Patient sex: M
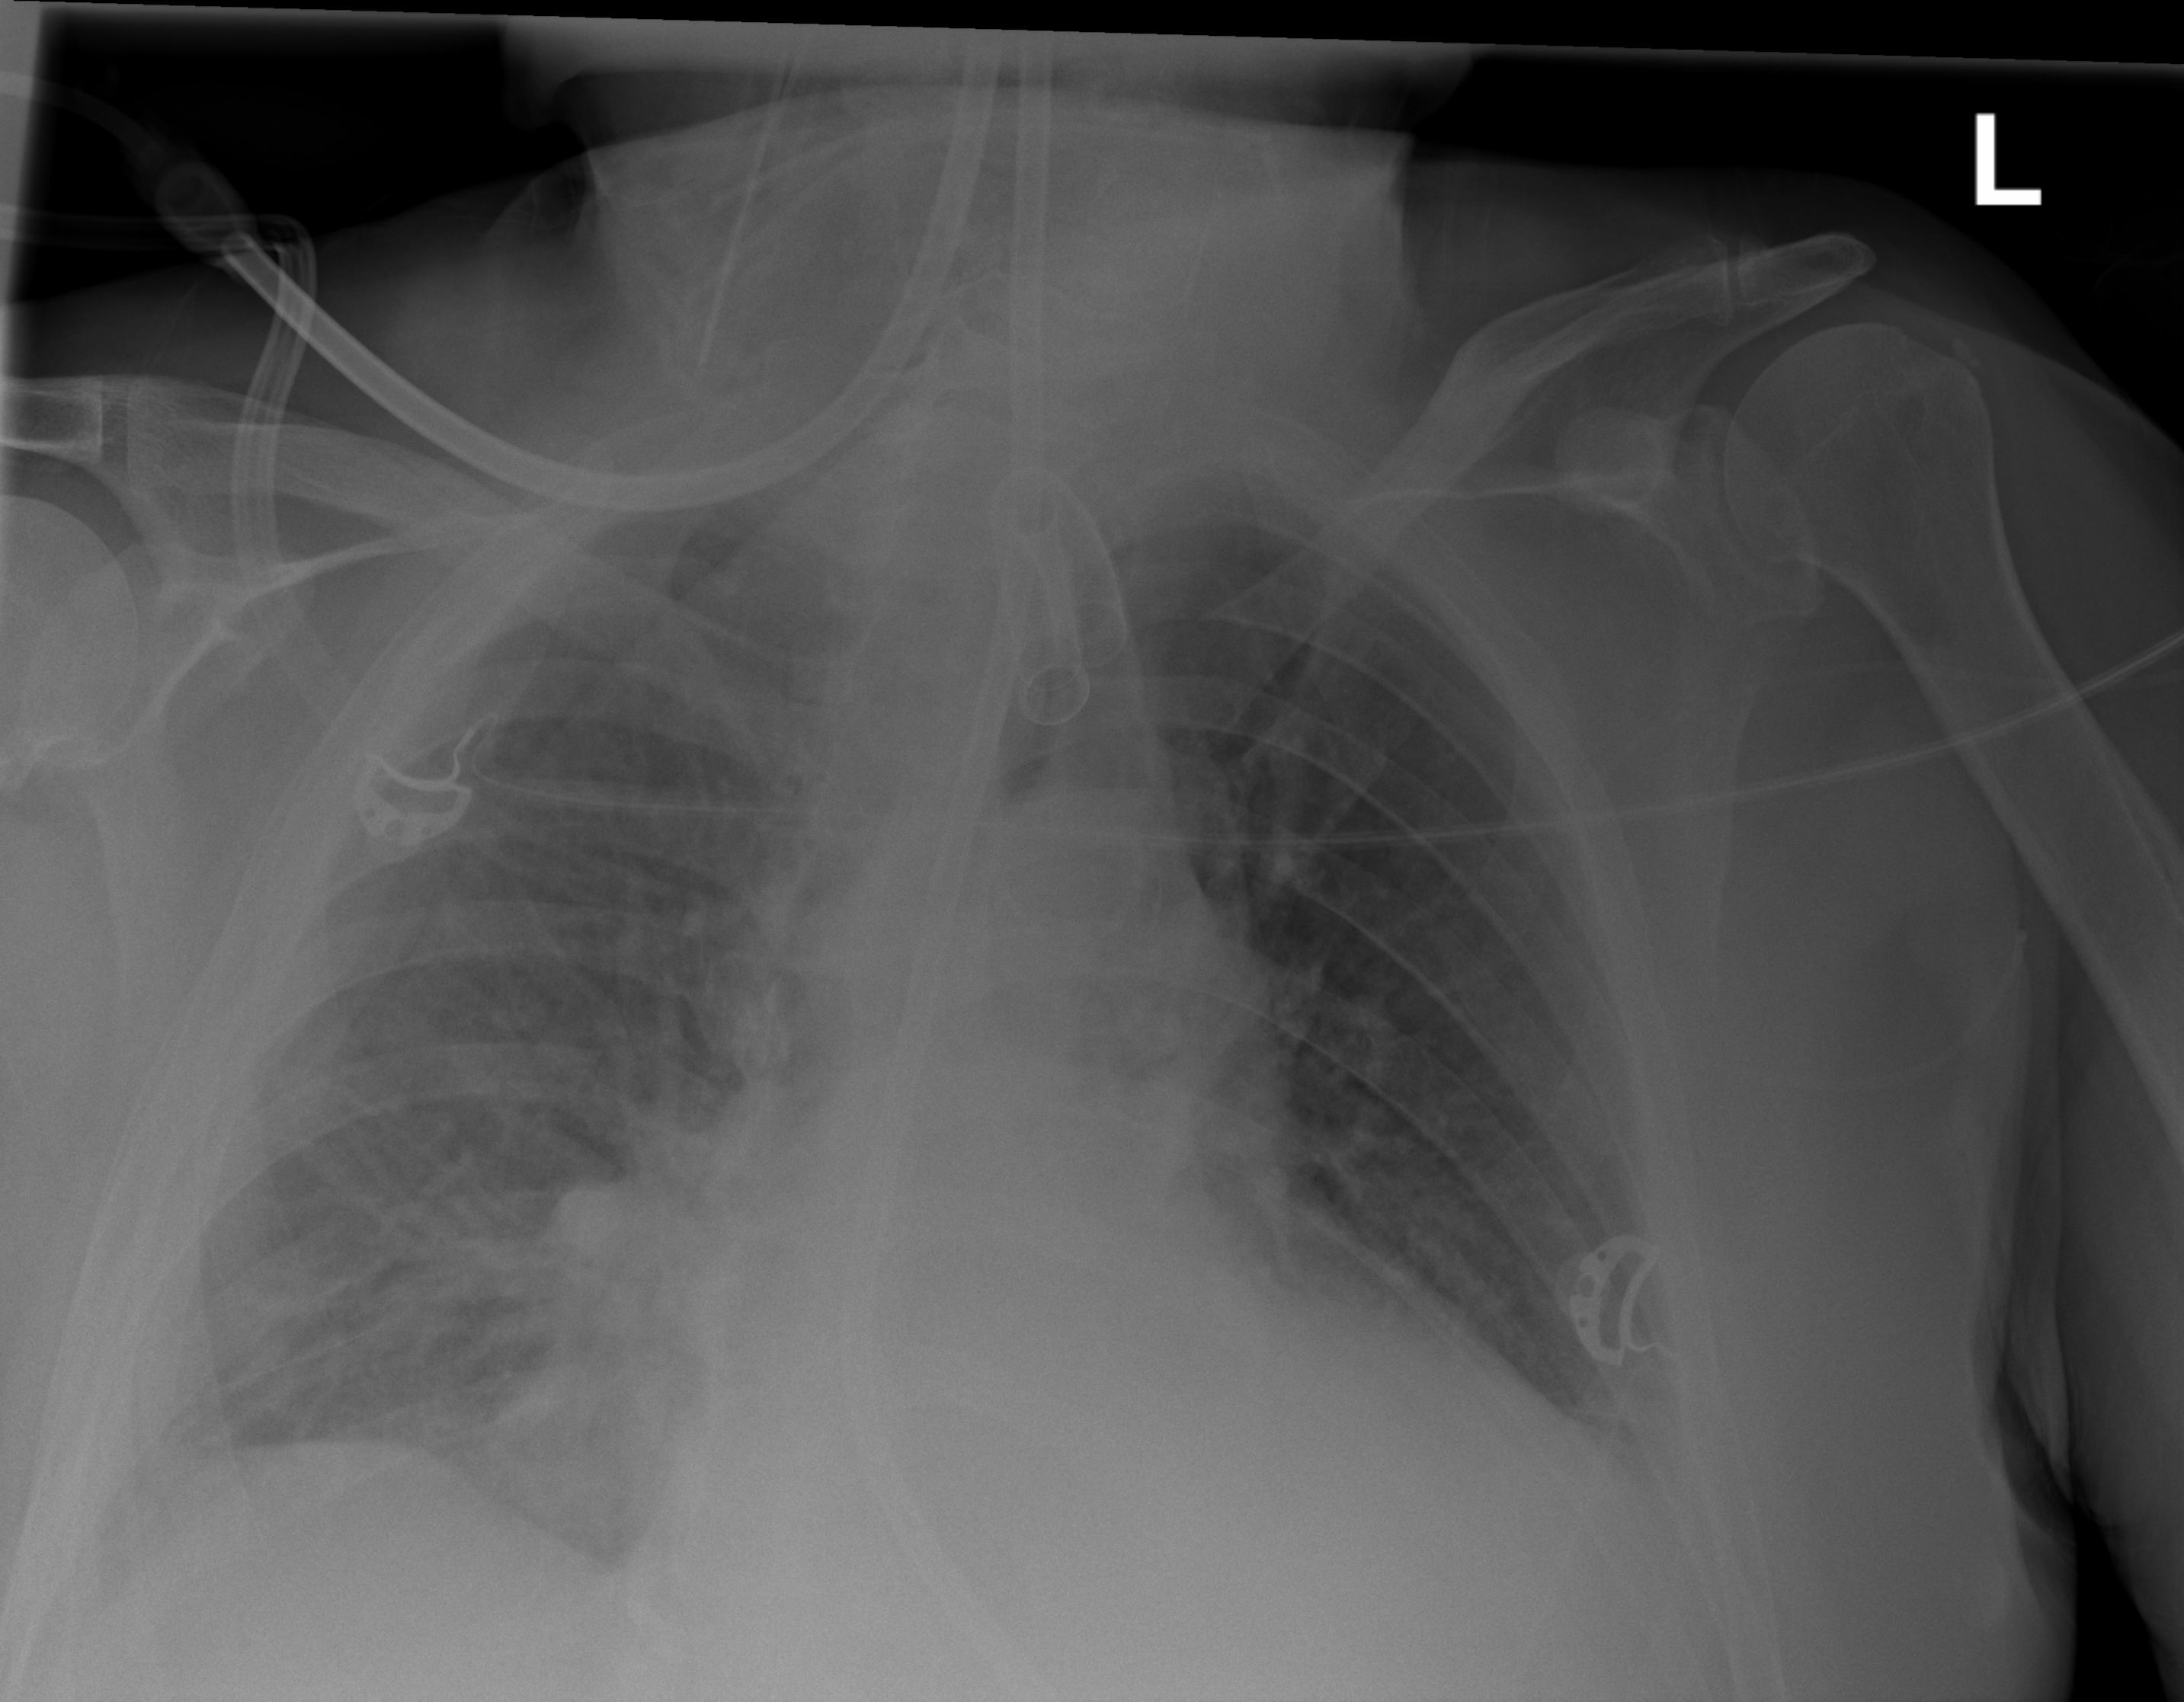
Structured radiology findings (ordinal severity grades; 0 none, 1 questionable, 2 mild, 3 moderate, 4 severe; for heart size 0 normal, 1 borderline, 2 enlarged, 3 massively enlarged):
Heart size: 2
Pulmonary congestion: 2
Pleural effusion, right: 2
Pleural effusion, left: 2
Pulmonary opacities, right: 2
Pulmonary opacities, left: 0
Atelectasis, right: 2
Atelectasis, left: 2